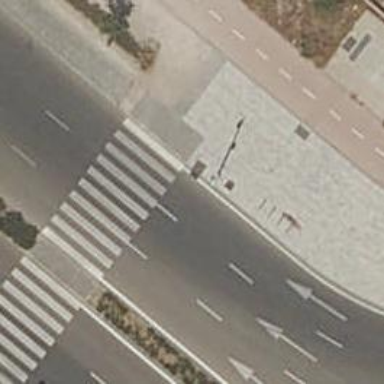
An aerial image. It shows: Uncontrolled road crossing.